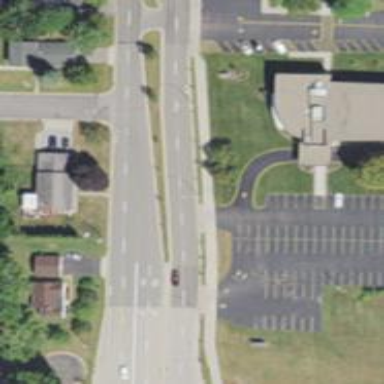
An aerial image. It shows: Tertiary road with asphalt surface.